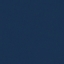
Label: SeaLake